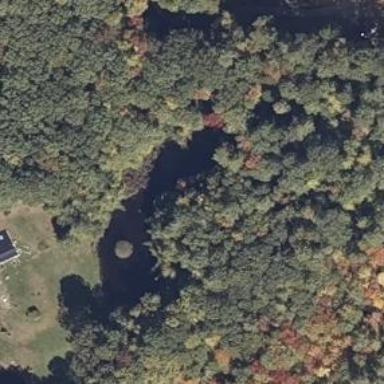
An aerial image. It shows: Pond with natural water.